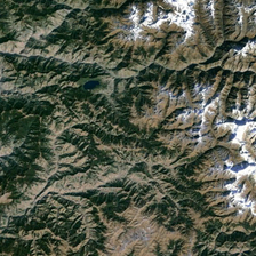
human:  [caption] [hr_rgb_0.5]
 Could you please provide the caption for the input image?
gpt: several high peaks are covered in snow while the other parts are a little bare.

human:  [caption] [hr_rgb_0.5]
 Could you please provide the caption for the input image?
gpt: The top of the mountain was covered with snow and bare.

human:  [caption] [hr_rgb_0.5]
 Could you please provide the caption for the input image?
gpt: Several peaks are covered with snow, while the rest are bare.

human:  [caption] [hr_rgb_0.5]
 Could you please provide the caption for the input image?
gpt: While some high peaks are covered with snow, the other part is naked type.

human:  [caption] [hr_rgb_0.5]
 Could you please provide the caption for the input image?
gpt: Several High Peaks are covered with snow while the other parts are half-naked.